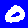
Digit: 0